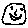
Label: smiley face